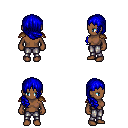
a pixel art fantasy rpg character, female body template, human, dark skin, leather shoulder armor, metal pants, blue right-swept hairstyle, four views (front, back, left, right), 2x2 character sprite sheet, small pixel art, hard edges, no anti-aliasing